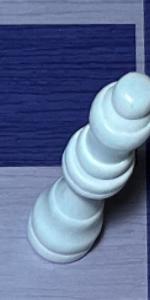
Label: Queen_White